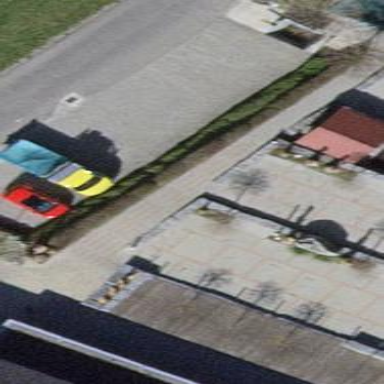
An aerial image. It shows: Parking area.